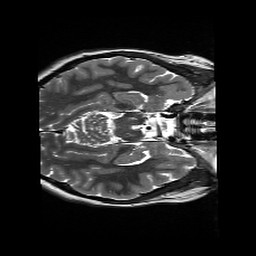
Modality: T2w
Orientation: axial
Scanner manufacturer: siemens
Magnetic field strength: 3 T
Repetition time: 13.52 s
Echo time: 0.088 s